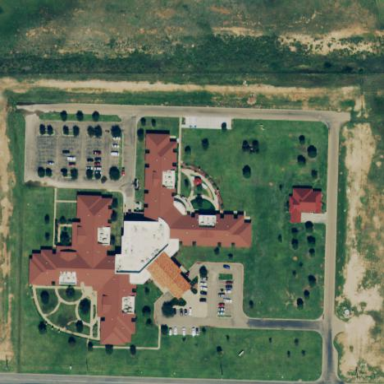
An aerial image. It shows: Nursing home building.